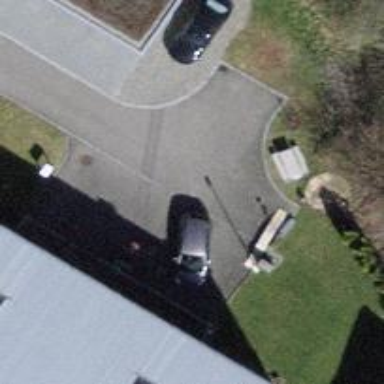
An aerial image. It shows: Turning circle on the road.